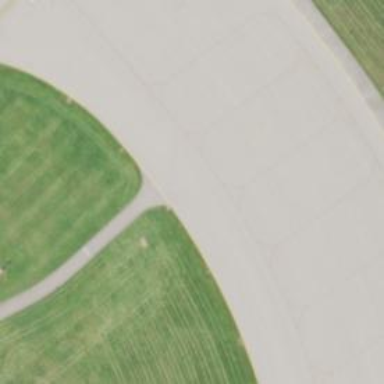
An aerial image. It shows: Image of taxiway at airport.